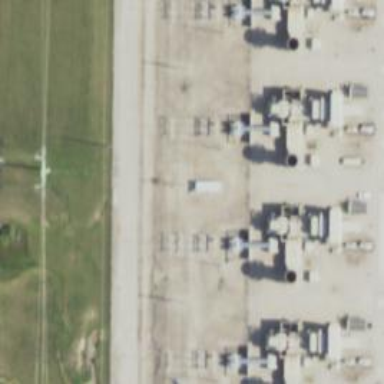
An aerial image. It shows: Power substation dedicated to generation.